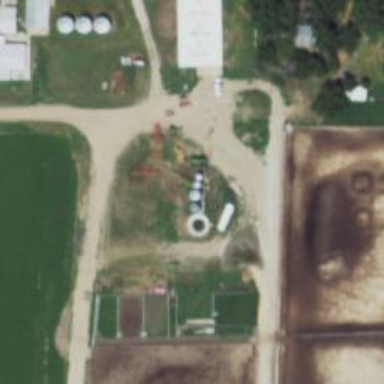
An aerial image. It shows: Silo.